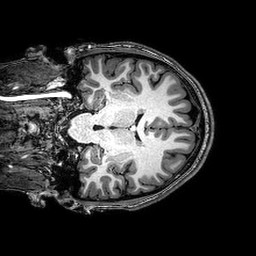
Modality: T1w
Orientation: coronal
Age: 20
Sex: male
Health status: healthy
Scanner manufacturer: philips
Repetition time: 0.008148 s
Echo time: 0.00374 s